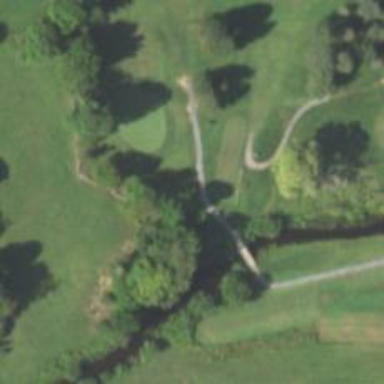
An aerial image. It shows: Path for both road and golf.